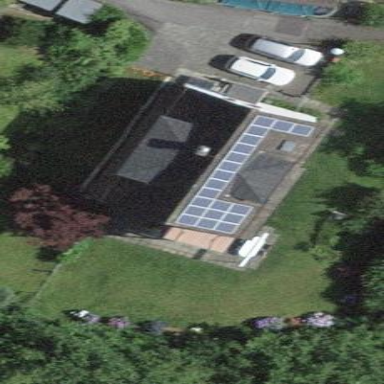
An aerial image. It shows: Solar power generator.